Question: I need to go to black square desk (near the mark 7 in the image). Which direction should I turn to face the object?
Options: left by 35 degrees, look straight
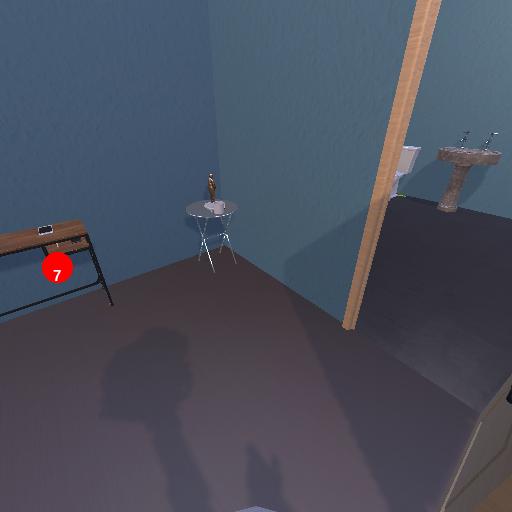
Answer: left by 35 degrees